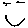
Label: smiley face